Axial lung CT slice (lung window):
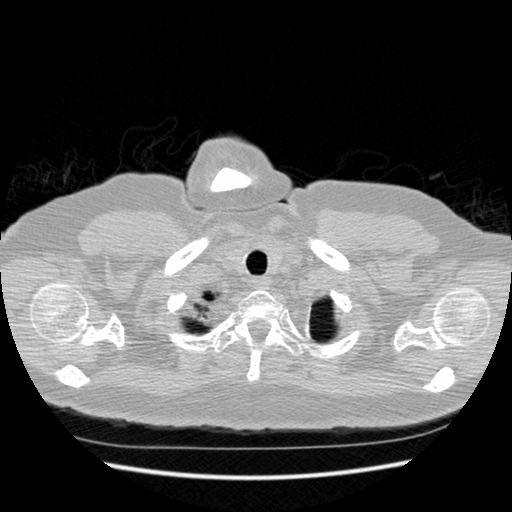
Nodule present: no